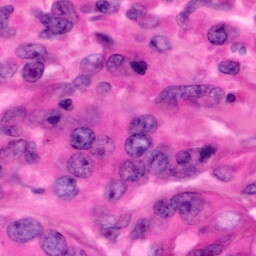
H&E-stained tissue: Pancreatic